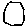
Label: hexagon